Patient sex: F
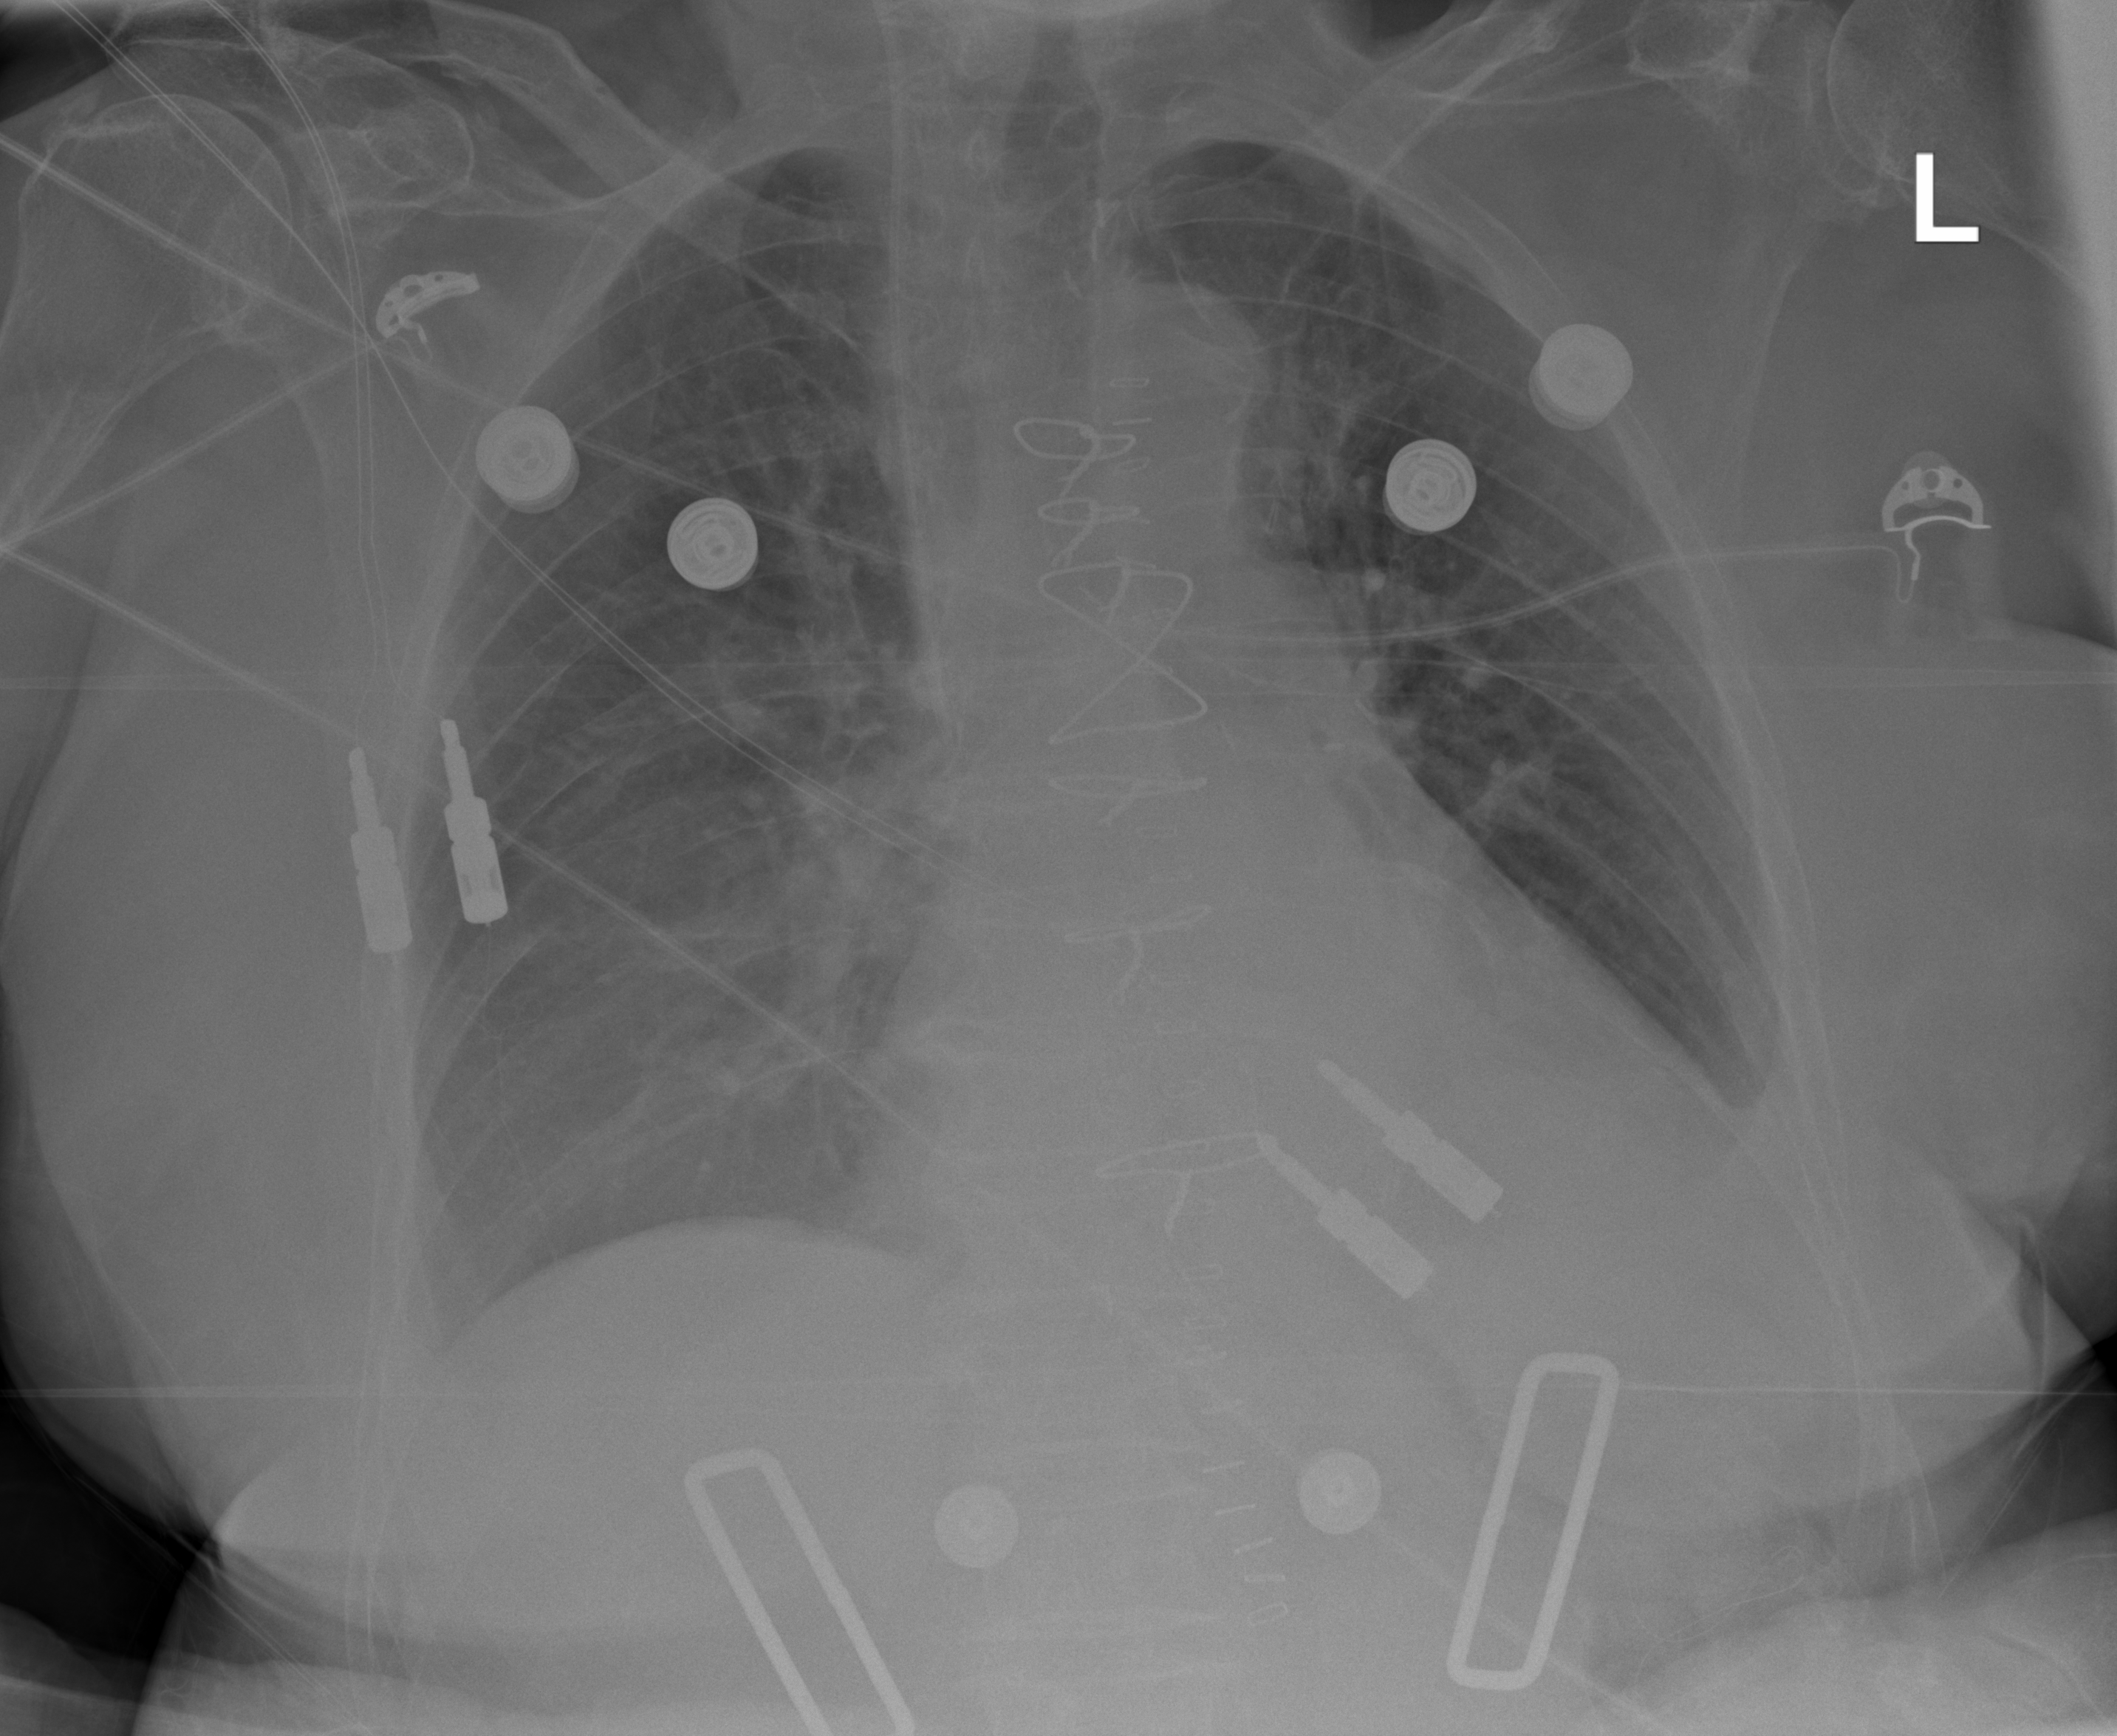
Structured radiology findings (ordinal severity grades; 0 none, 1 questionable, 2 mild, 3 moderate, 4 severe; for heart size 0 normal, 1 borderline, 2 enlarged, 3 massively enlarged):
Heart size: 1
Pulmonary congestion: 2
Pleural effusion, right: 2
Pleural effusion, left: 2
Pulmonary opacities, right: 0
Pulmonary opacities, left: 0
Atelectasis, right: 2
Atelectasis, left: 2